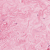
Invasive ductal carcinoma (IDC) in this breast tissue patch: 0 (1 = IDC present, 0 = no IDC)